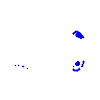
Particle: electron